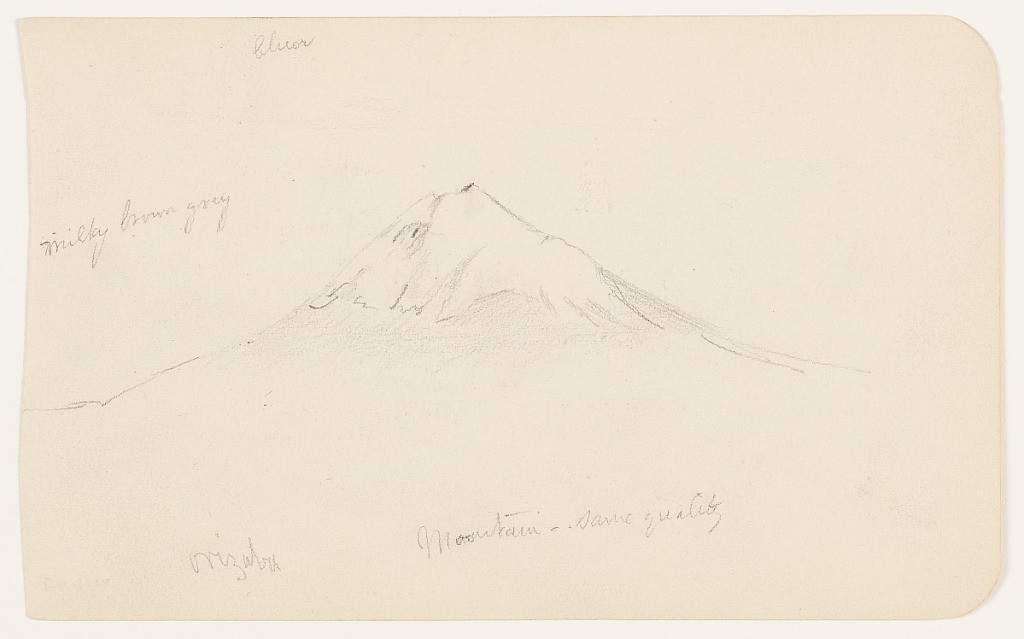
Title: Pico de Orizaba, Mexico
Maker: Frederic Edwin Church, American, 1826–1900
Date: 1890–93
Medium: Graphite on off-white wove paper; verso: graphite
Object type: Drawing
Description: Landscape sketch showing an isolated view of the volcano Pico de Orizaba (also known as Citlaltépetl) in Mexico. Situated in the distance at center, the mountain's sharp, conical, and snow-capped peak is prominently visible, with dark, ridged flanks. Composition devoid of a foreground.

Verso: Botanical sketches showing two loosely rendered views of trees in Mexico. At left, three large branches of a tree are shown with dense leaves, while at right, a tree with an overhanging branch that grows horizontally is loosely and almost indistinctly sketched.